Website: apple-inc
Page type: customer-info-address
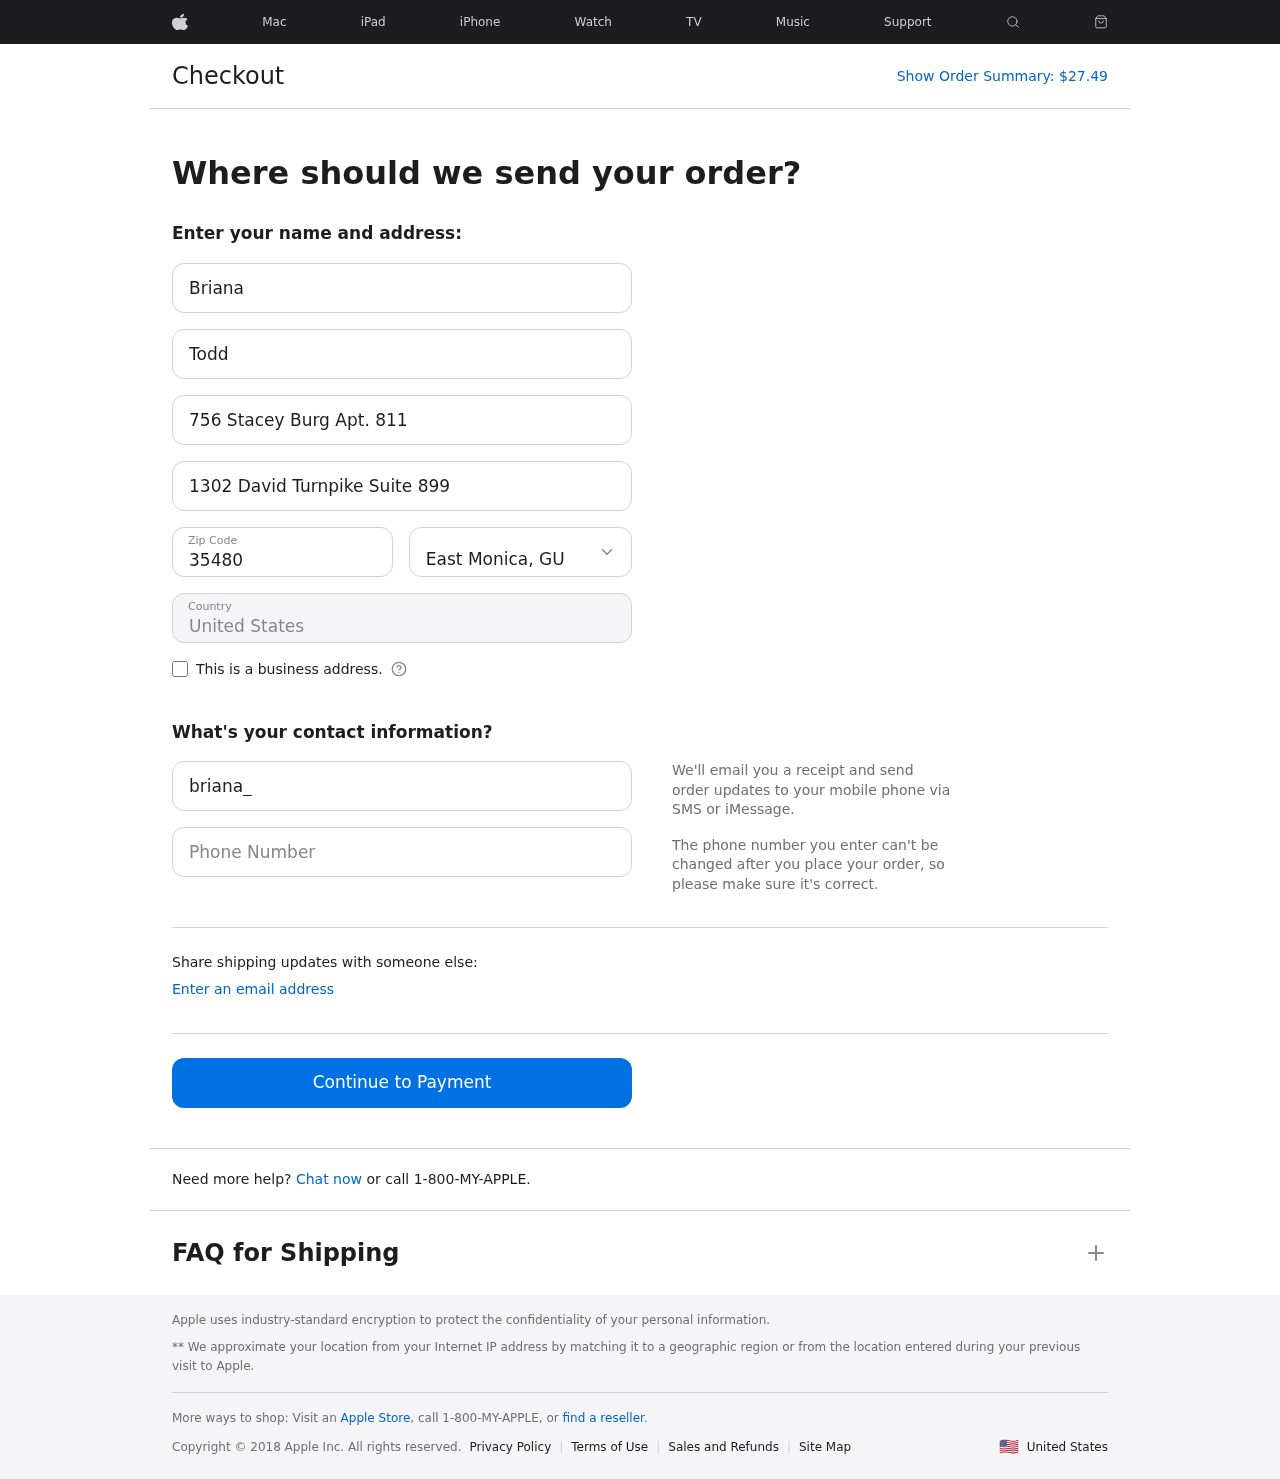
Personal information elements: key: PII_CITY_STATE
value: East Monica, GU
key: PII_COUNTRY
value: United States
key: PII_EMAIL
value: briana_todd@gmail.com
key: PII_FIRSTNAME
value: Briana
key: PII_LASTNAME
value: Todd
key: PII_PHONE
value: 3366231243
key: PII_POSTCODE
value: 35480
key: PII_STREET
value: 756 Stacey Burg Apt. 811
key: PII_STREET2
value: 1302 David Turnpike Suite 899
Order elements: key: ORDER_TOTAL
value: $27.49